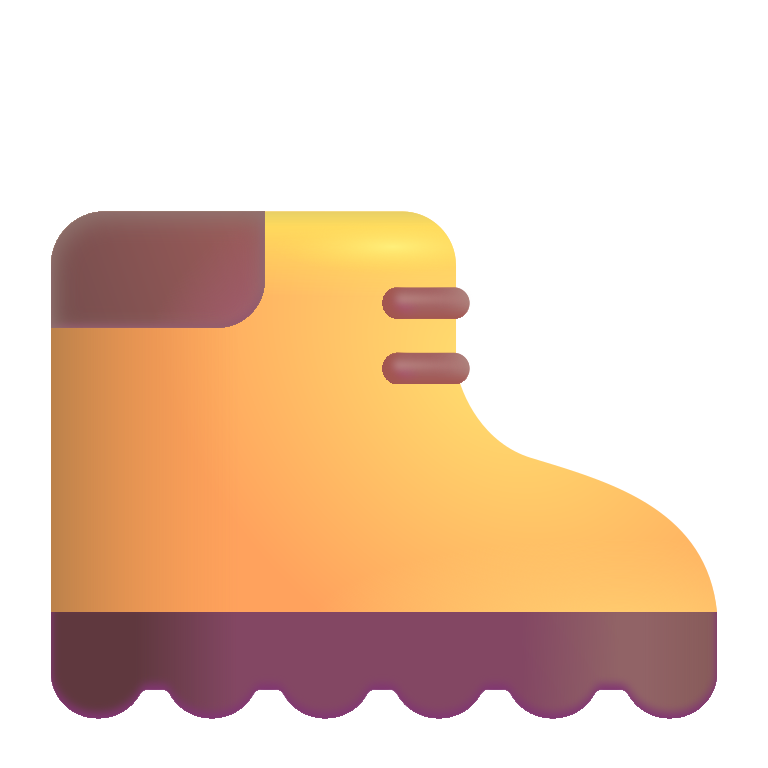
hiking boot color